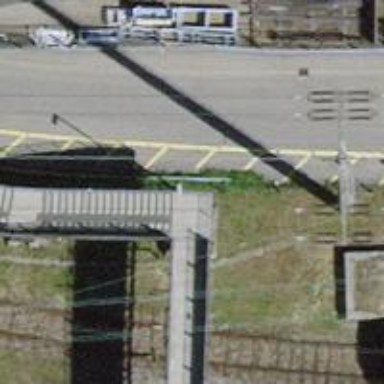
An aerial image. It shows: Footway bridge.